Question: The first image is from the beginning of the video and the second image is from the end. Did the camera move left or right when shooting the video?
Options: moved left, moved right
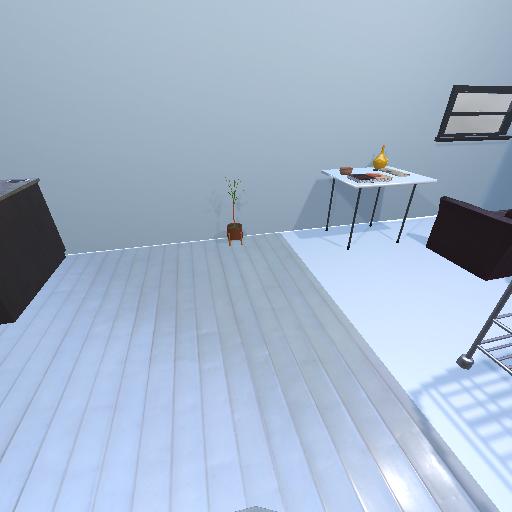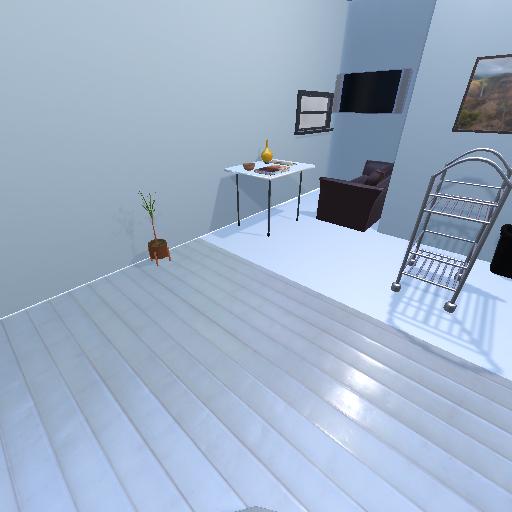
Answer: moved left